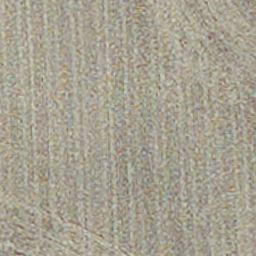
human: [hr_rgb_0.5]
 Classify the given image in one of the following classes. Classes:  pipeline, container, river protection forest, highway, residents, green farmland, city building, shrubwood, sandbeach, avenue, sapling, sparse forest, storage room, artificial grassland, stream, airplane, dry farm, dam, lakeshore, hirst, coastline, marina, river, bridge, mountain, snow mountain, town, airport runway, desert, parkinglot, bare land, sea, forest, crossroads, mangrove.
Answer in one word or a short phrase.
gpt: dry farm